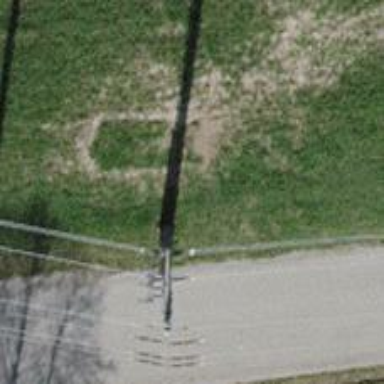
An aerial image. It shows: Concrete power pole.